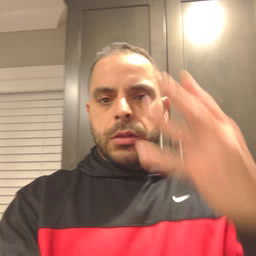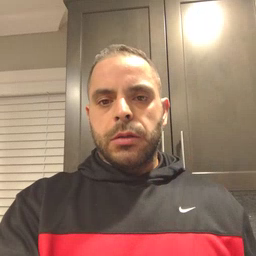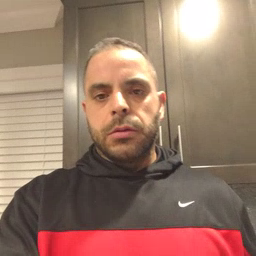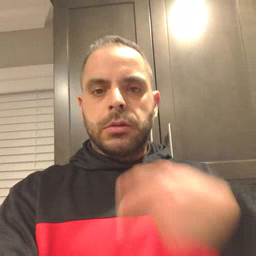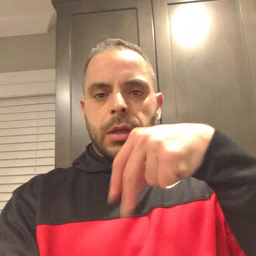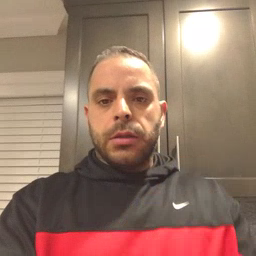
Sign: dance